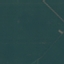
Label: AnnualCrop